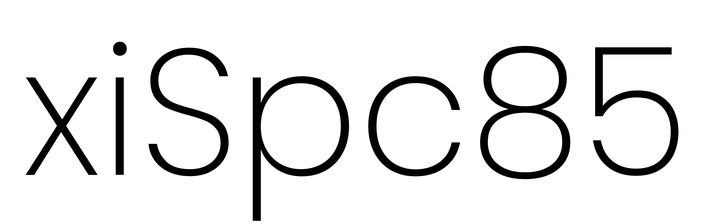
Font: Poppins-ExtraLight